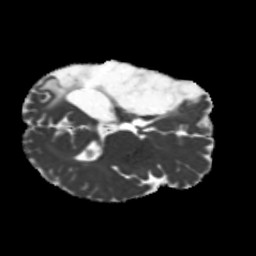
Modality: MD
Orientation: axial
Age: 40
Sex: male
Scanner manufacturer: siemens
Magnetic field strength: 3 T
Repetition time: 5.25 s
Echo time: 0.08 s